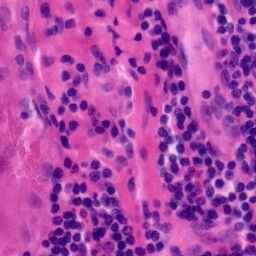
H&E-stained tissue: Tonsil